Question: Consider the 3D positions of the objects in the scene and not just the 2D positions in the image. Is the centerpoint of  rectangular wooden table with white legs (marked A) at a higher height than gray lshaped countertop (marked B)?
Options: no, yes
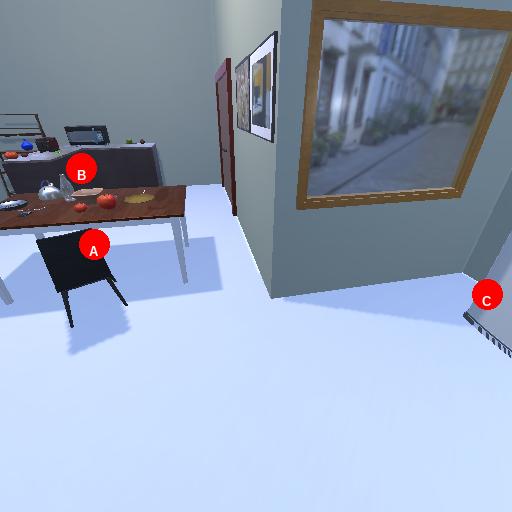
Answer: no